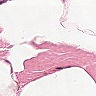
Metastatic tissue present: no